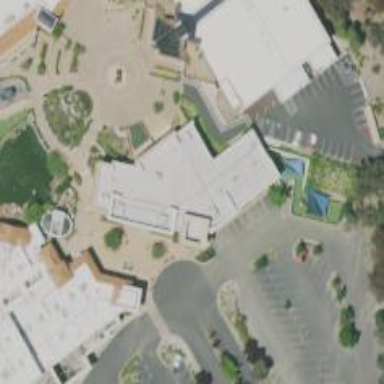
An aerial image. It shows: Kindergarten.